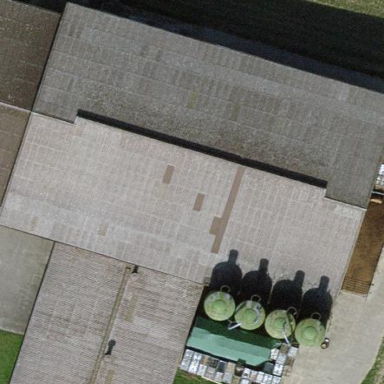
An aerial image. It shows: Barn.